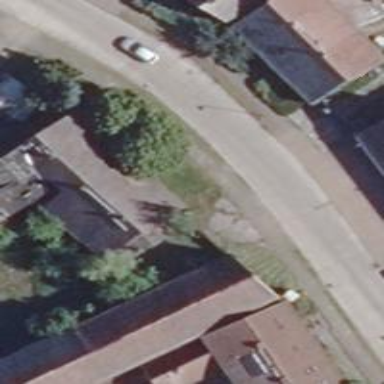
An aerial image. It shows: Residential road.